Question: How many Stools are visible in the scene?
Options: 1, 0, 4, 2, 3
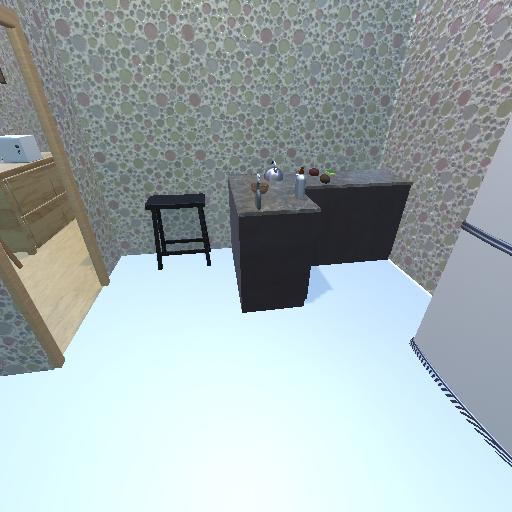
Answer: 1